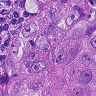
Metastatic tissue present: yes